Question: As you can see from the image below my Action Bar Menu Items overlap my custom ActionBar. This is because I use the theme .NoActionBar and then in .java declare my own action bar as follows:
'''
public class MenuActivity extends ActionBarActivity {
private Toolbar toolbar;
@Override
protected void onCreate(Bundle savedInstanceState) {
super.onCreate(savedInstanceState);
setContentView(R.layout.menu_activity);
toolbar = (Toolbar) findViewById(R.id.tool_bar);
setSupportActionBar(toolbar);
}
@Override
public boolean onCreateOptionsMenu(Menu menu) {
getMenuInflater().inflate(R.menu.menu, menu);
return super.onCreateOptionsMenu(menu);
}
@Override
public boolean onOptionsItemSelected(MenuItem item) {
int id = item.getItemId();
if (id == R.id.action_settings) {
return true;
}
return super.onOptionsItemSelected(item);
}
'''
The toolbar:
'''
<android.support.v7.widget.Toolbar xmlns:android="http://schemas.android.com/apk/res/android"
android:theme="@style/ThemeOverlay.AppCompat.Dark"
android:layout_width="match_parent"
android:layout_height="wrap_content"
android:background="@color/ColorPrimary"
android:elevation="4dp">
'''
and the layout...
'''
<RelativeLayout xmlns:android="http://schemas.android.com/apk/res/android"
xmlns:tools="http://schemas.android.com/tools"
android:layout_width="match_parent"
android:layout_height="match_parent"
tools:context=".MainActivity">
<include
android:id="@+id/tool_bar"
layout="@layout/custom_toolbar"
></include>
<TextView
android:layout_below="@+id/tool_bar"
android:layout_width="wrap_content"
android:layout_height="wrap_content"
android:text="@string/hello_world" />
'''
So as you can see the problem arises from having a .NoActionBar theme. I have tried looking around and adding a padding to the top of my Menu items however it doesn't work. Any help appreciated.

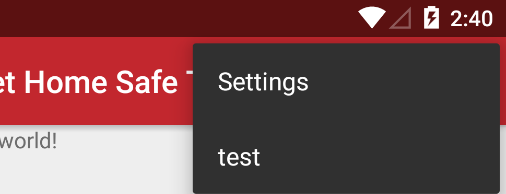
Answer: This is totally expected behaviour and follows the <URL> official guidelines.
> Menus appear above all other in-app UI elements.
It is brought to you by either a 'Theme.Material' theme (if you are on API > 21) or an 'Theme.AppCompat' if you are using 'support-v7' as it looks. You shouldn't worry about that.
If this is not what you are expecting from your app, try switching to older themes, like 'Holo' stuff. From a design point of view this is not really recommended.